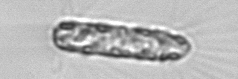
Label: Corethron_hystrix